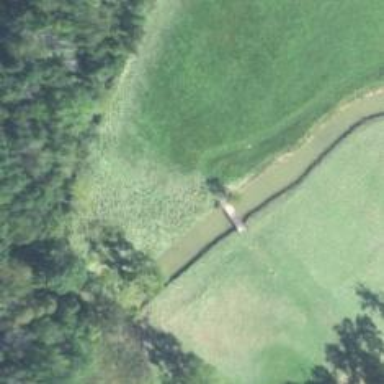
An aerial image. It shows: River flowing through covered tunnel.